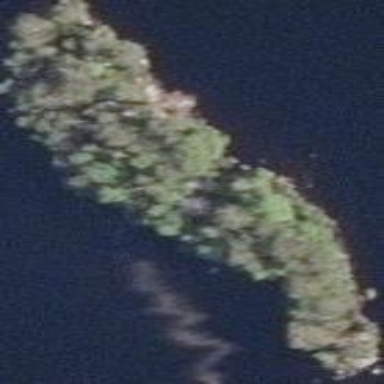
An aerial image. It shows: Islet.